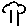
Label: tree